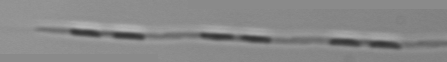
Label: Pseudo-nitzschia